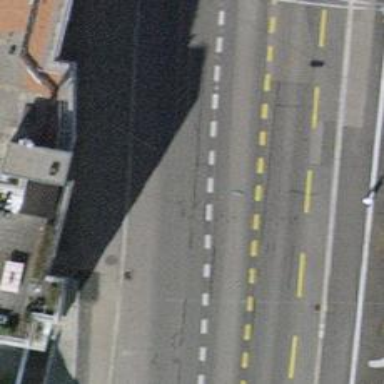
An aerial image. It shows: Tertiary road with asphalt surface. Both sides of the road have sidewalks and there are trolley wires present.